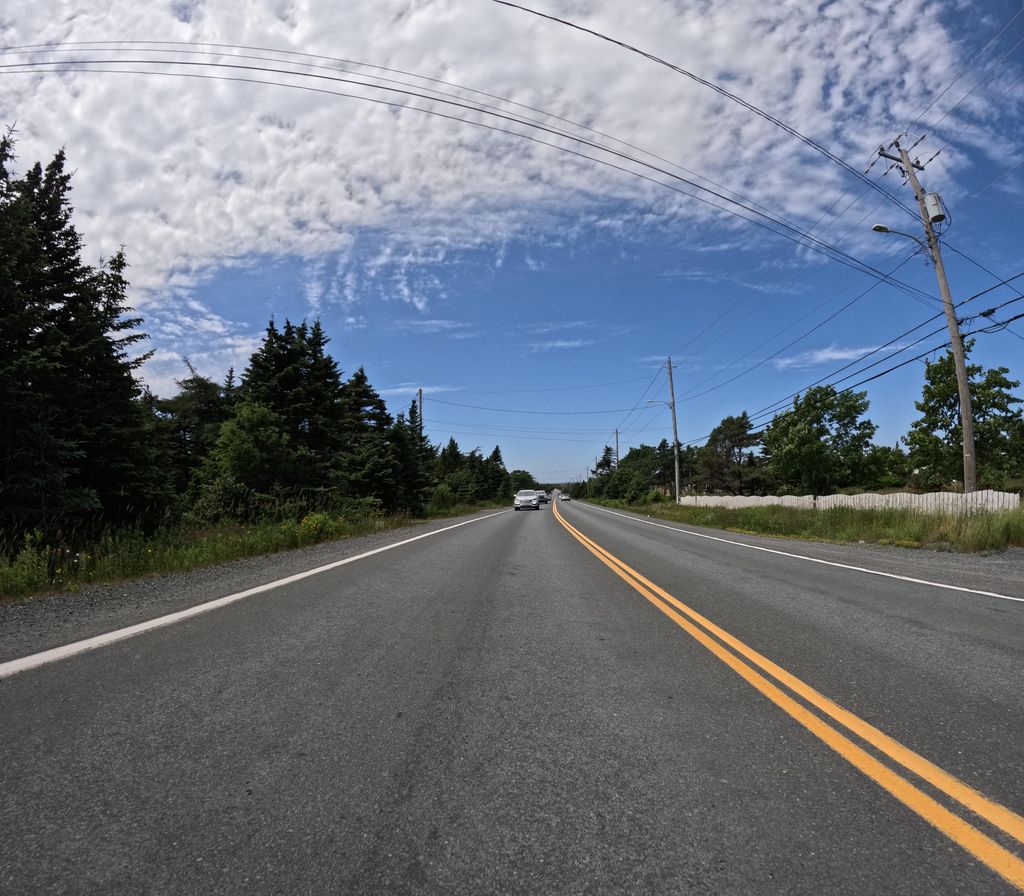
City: st_johns